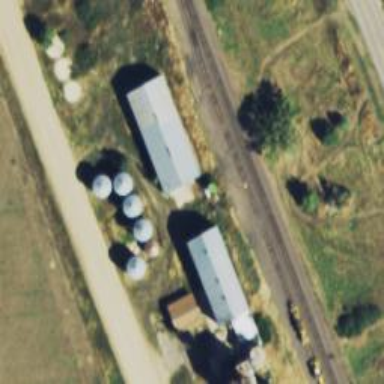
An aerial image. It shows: Silo.